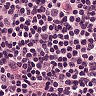
Metastatic tissue present: no